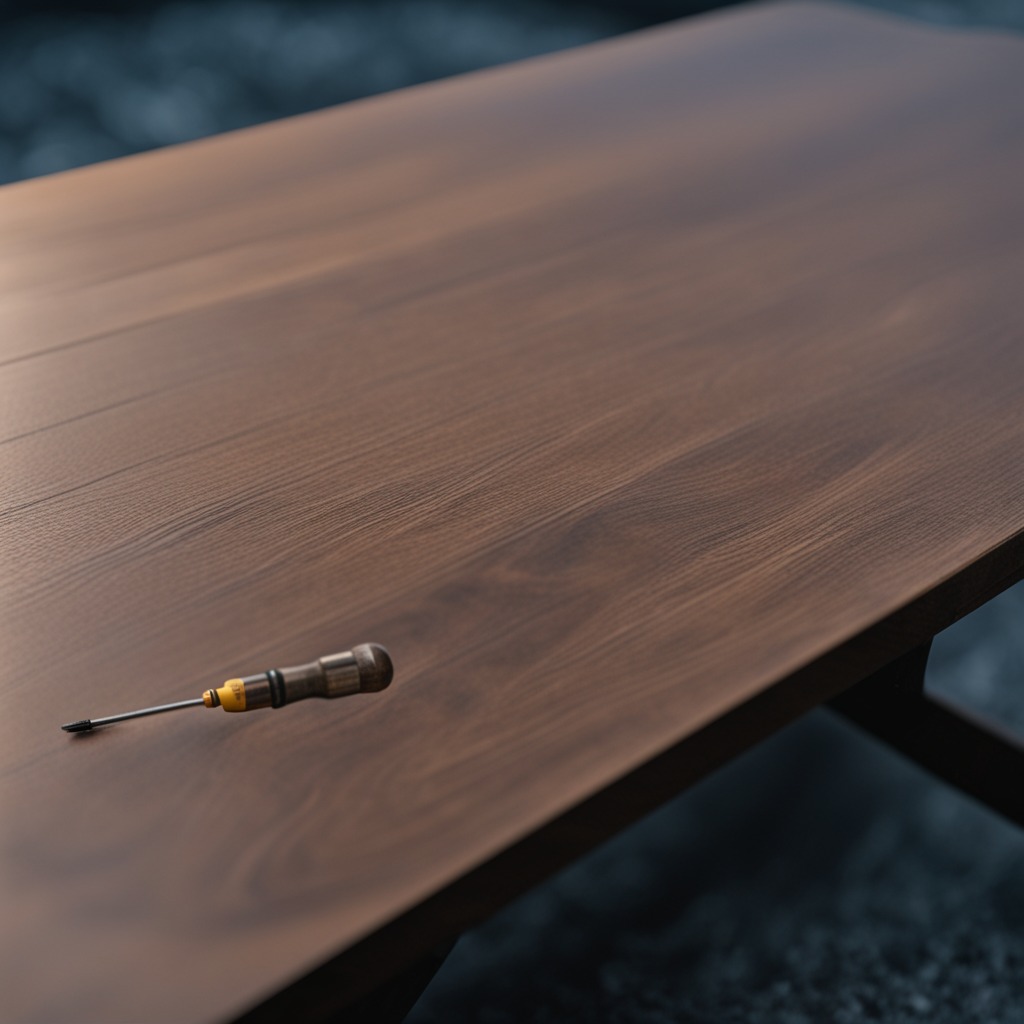
A screwdriver lying on a table in a small garage at twilight.